Question: I use 'Excel 2013' and 'Power View' and 'SQL Server 2008 R2'.
After create my 'Data Source' and my 'chart' in 'Excel' When I want save my Excel file I get this message
'''
be careful parts of your document may include personal information
that cannot be removed by the Document Inspector.
'''
What is this warning and how I can remove this message?
What are 'personal information' that exist in my 'Excel File'.

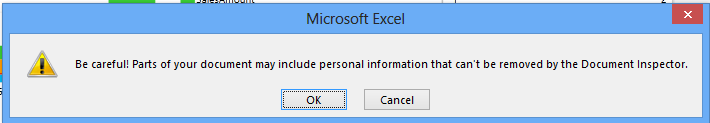
Answer: I fix it with this way :
According to <URL> biography , It says :
I had the same problem, it's incredibly annoying and there's strangely little posted about it on the interwebs. Anyway, here's how you fix it:
- - - -